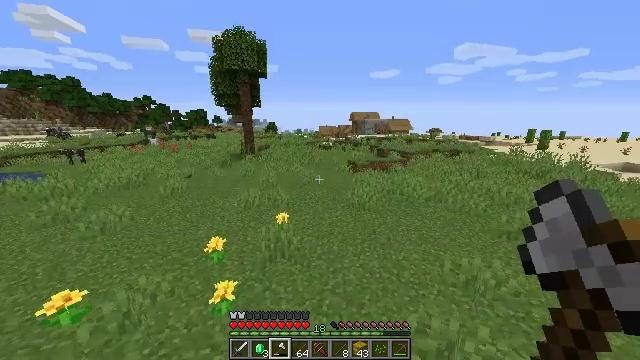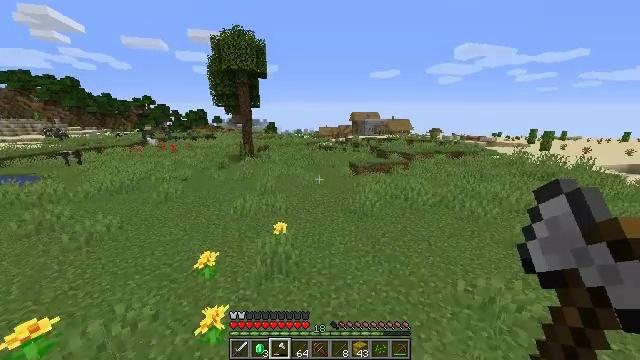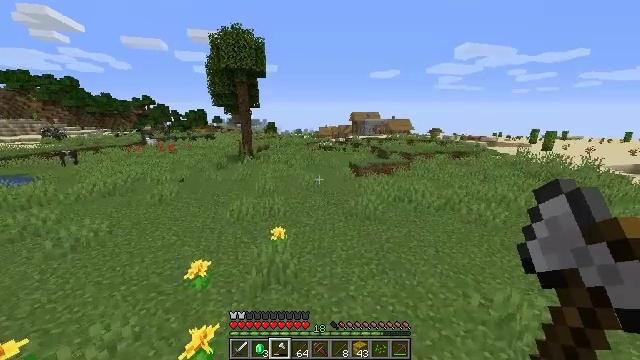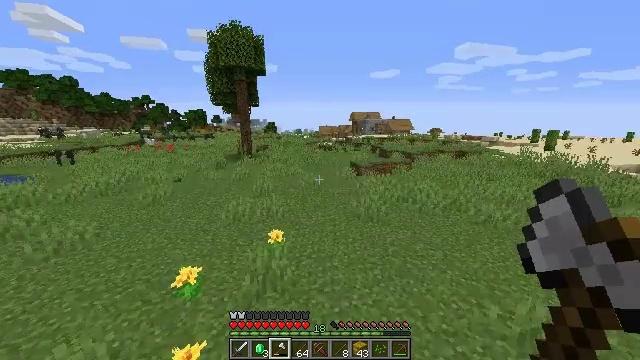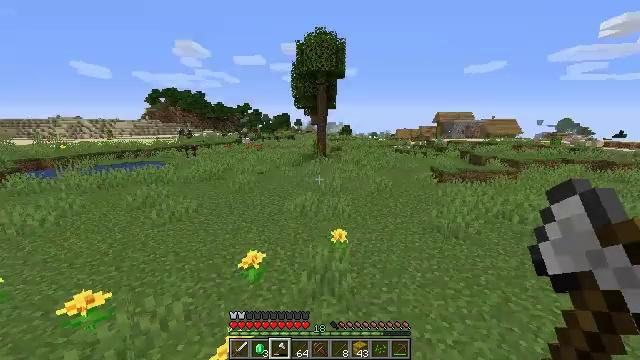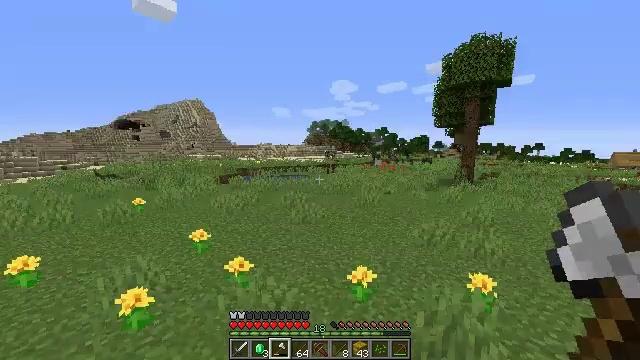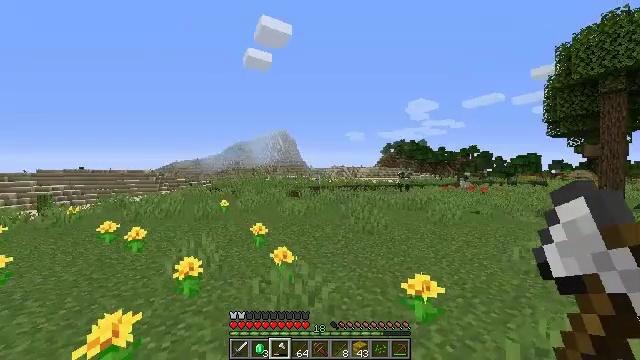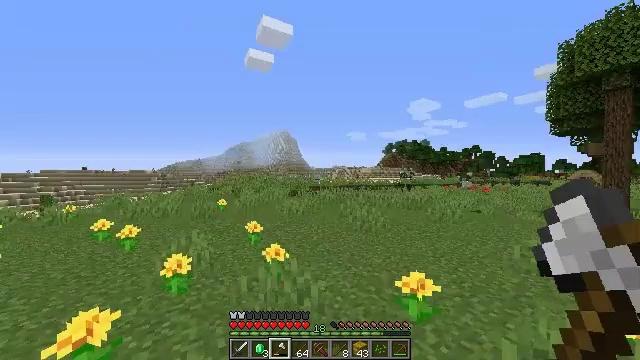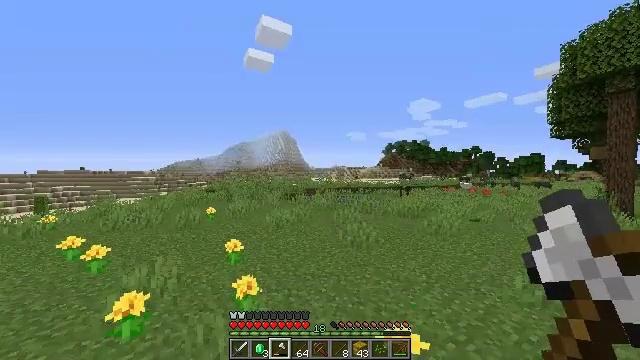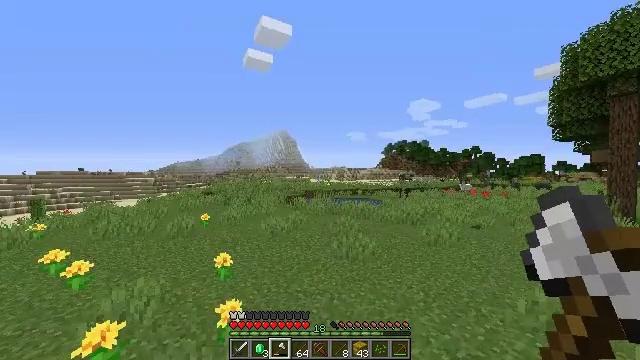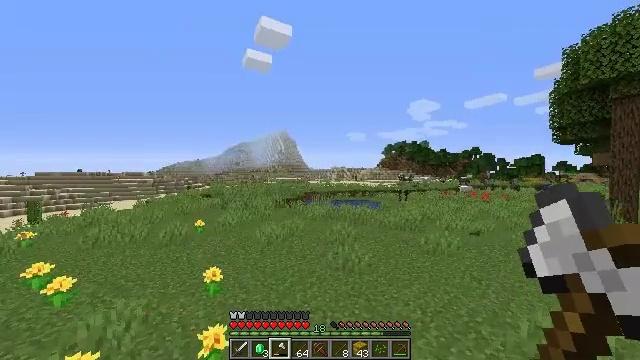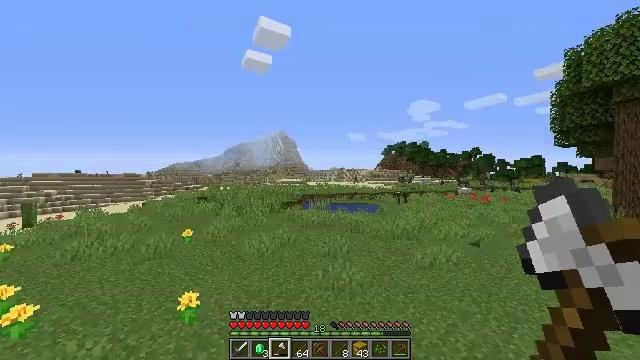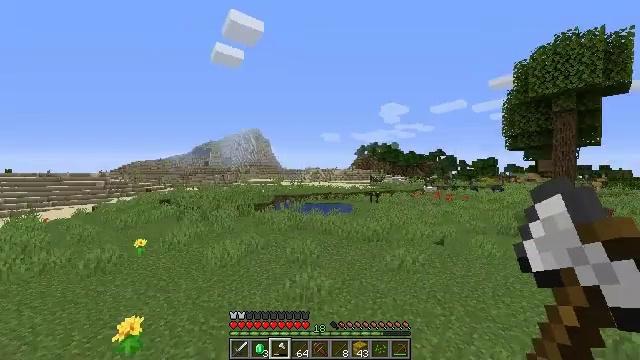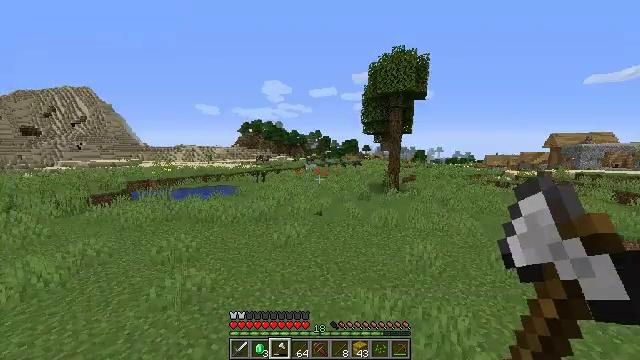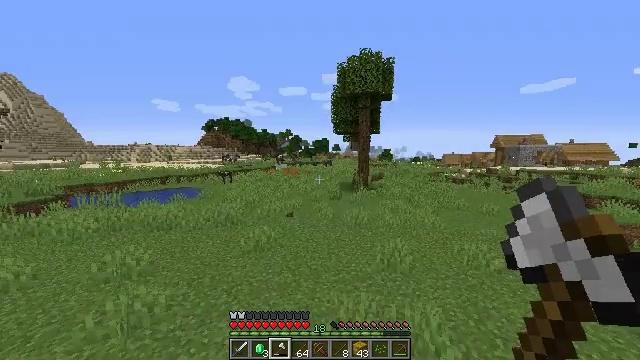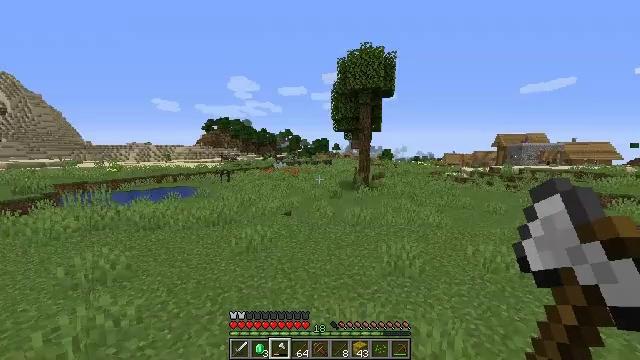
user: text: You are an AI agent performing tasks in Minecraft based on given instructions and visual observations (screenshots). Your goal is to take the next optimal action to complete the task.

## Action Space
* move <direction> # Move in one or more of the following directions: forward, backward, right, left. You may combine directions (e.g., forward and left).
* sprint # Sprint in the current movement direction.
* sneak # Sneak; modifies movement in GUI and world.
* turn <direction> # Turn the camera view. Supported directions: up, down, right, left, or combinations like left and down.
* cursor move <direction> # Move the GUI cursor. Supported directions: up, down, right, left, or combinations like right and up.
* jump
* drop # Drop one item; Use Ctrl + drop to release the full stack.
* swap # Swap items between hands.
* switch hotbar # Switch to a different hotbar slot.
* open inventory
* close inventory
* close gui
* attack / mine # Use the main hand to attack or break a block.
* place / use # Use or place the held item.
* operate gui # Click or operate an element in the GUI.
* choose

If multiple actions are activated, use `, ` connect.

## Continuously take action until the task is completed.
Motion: motion action
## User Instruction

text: Drop a crossbow.
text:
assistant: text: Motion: move forward, jump
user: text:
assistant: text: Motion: move forward, jump
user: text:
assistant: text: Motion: move forward, jump
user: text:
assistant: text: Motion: move forward, turn left, jump
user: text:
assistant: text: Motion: move forward, turn left and up, jump
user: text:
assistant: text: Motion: move forward, turn left and up, jump
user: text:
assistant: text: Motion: move forward, jump
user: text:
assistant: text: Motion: move forward and move right, jump
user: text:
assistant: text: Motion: move forward and move right, jump
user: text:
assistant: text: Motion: move forward and move right, jump
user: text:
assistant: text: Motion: move forward and move right, jump
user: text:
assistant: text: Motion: move forward and move right, turn right, jump
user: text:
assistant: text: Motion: move forward and move right, turn right and down, jump
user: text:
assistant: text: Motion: move forward and move right, turn right, jump
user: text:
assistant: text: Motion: move forward and move right, jump
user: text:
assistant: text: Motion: move forward and move right, jump
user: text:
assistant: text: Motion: move forward and move right, jump
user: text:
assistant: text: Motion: move forward, jump
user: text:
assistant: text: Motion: move forward, jump
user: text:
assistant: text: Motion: move forward, jump
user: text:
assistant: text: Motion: move forward, jump
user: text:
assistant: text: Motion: move forward, jump
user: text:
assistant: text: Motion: move forward, turn down, jump
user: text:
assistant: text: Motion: move forward, turn right and down, jump
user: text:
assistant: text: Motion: move forward, jump
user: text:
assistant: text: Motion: move forward, jump
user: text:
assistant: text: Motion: move forward, jump
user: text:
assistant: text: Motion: move forward, jump
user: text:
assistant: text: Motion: move forward, jump
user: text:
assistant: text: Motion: move forward, jump